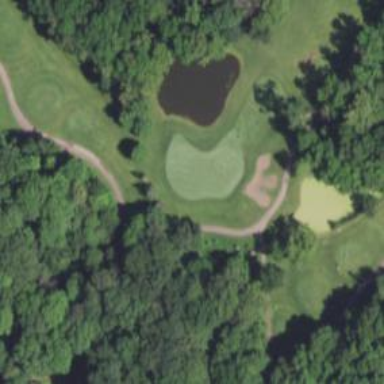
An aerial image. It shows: Golf hole.